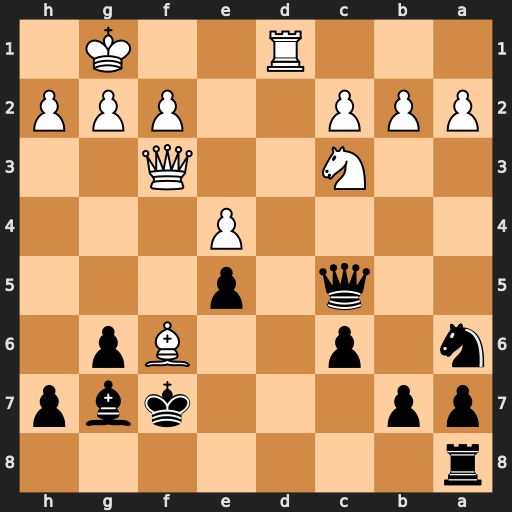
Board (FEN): r7/pp3kbp/n1p2Bp1/2q1p3/4P3/2N2Q2/PPP2PPP/3R2K1
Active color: b
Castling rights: -
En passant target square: -
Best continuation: Bxf6 Rd7+ Ke8